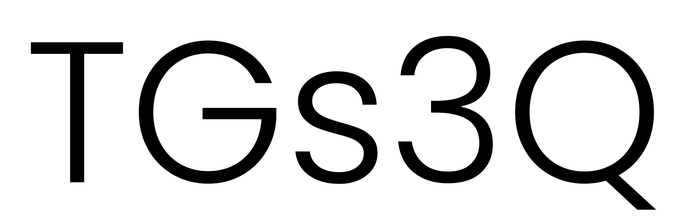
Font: Poppins-Light